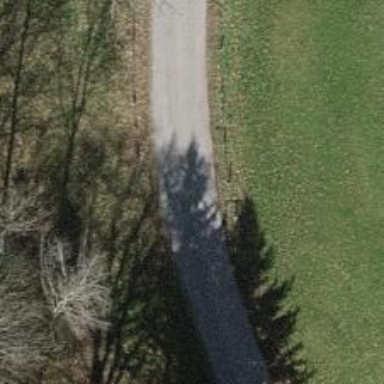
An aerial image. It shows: Unclassified road with asphalt surface.